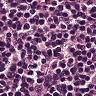
Metastatic tissue present: no